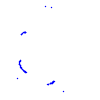
Particle: proton